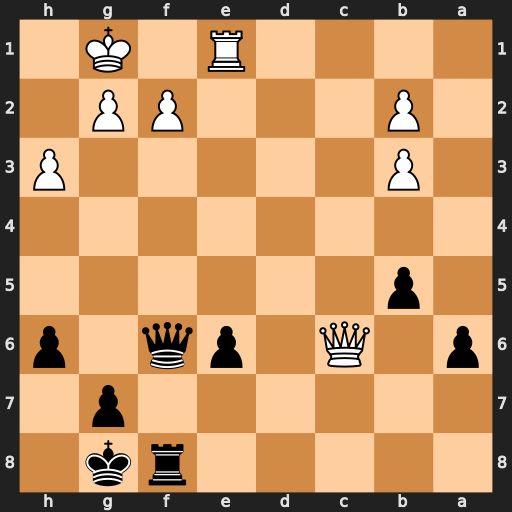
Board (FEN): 5rk1/6p1/p1Q1pq1p/1p6/8/1P5P/1P3PP1/4R1K1
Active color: b
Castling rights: -
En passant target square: -
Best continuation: Qxf2+ Kh2 Qxe1